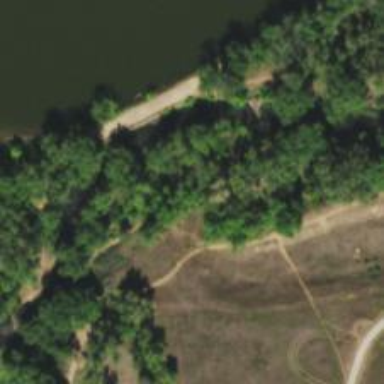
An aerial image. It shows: Path.